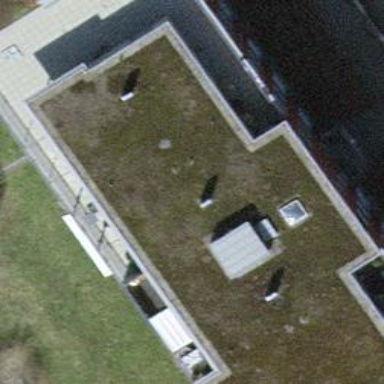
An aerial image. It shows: Apartment building with flat roof.